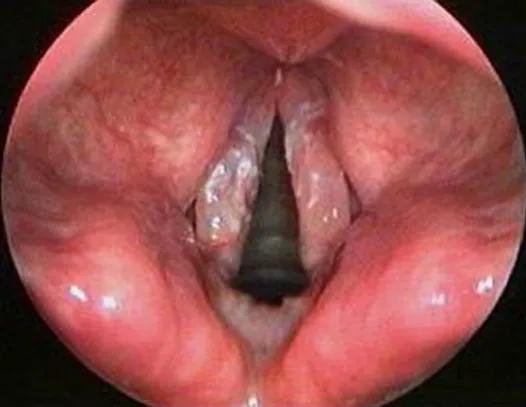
Fiberlaryngoscopic finding that show a ACC of left vocal fold.
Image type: endoscopy (airway_endoscopy)